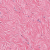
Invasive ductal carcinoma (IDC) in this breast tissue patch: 0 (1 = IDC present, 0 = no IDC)